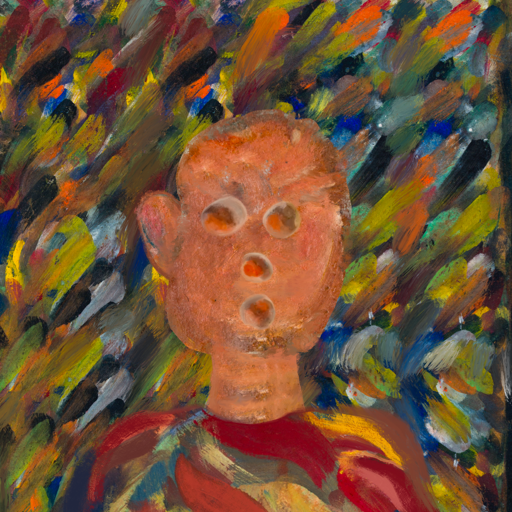
Background: An_Impression, Head And Neck Front: Boggyland, Face Front: Rupkatha, Bust: Mother_And_Son_Son, Hair Front: Blank, Head Accessory: Blank, Second Necklace: Blank, Necklace: Blank, Baby: Blank